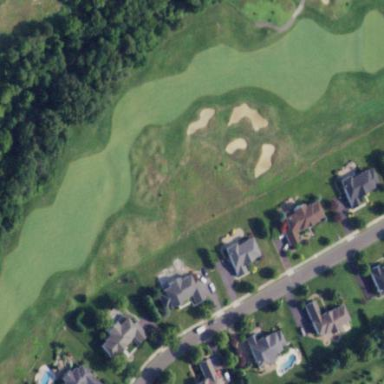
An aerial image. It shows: Area of rough grass used for golf.